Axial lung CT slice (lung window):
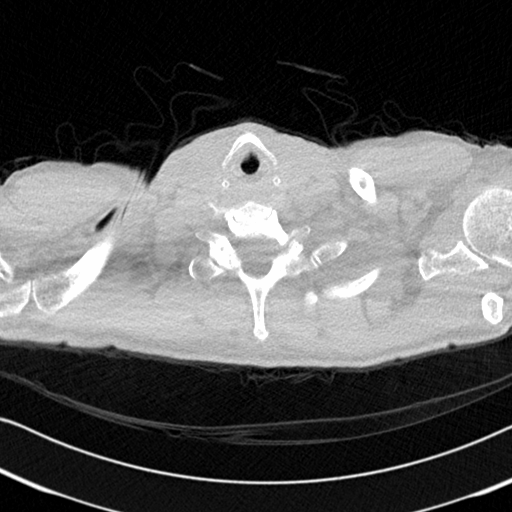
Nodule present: no